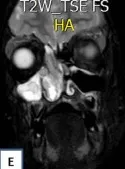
Cerebriform" aspect on T2-weighted sequences.
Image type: radiology (mri)